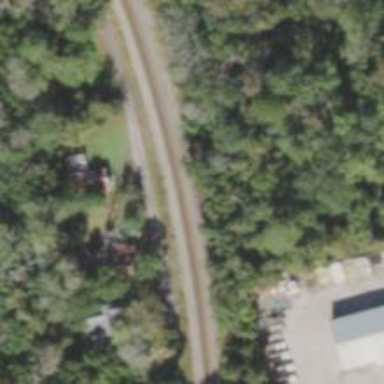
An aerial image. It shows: Railway track.